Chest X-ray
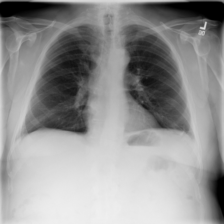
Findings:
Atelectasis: positive
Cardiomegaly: negative
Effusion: negative
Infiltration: negative
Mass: negative
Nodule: negative
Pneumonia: negative
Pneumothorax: negative
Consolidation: negative
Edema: negative
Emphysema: negative
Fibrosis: negative
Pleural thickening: negative
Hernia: negative